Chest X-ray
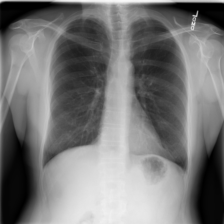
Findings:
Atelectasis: negative
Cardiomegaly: negative
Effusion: negative
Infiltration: negative
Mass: negative
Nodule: negative
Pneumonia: negative
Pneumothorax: negative
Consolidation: negative
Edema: negative
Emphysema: negative
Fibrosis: negative
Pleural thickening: negative
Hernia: negative